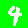
Digit: 4